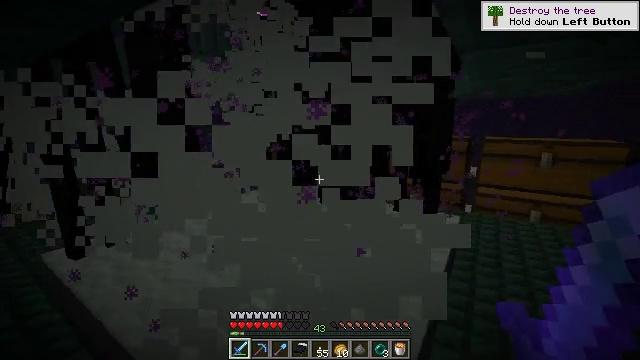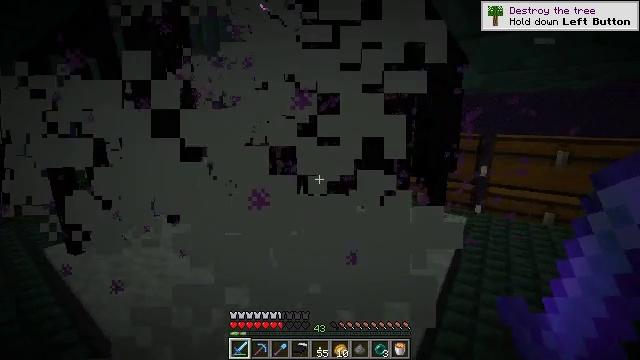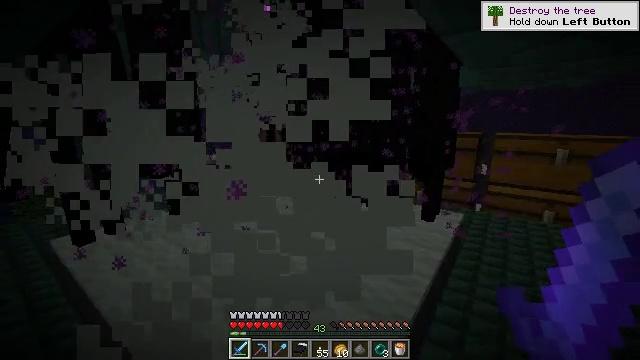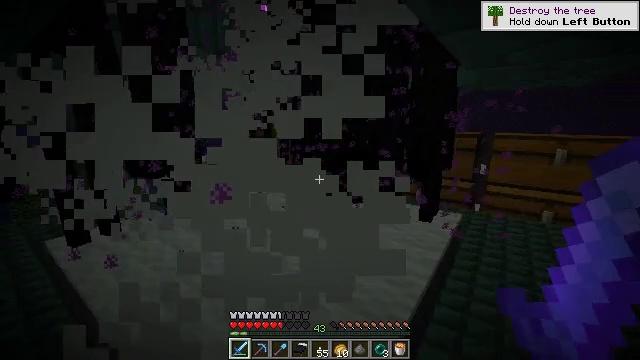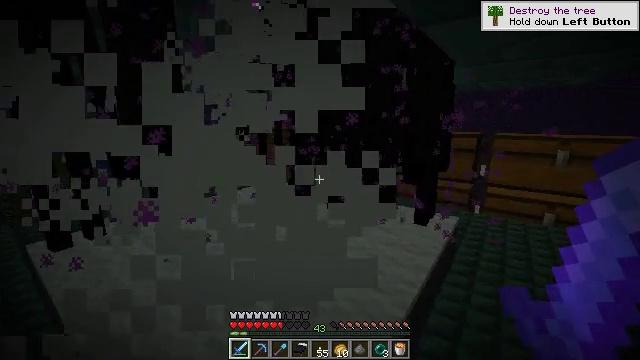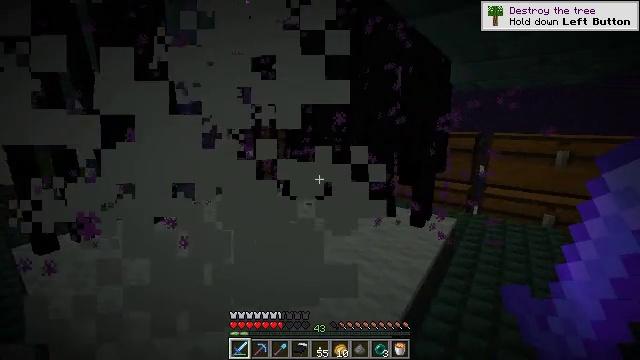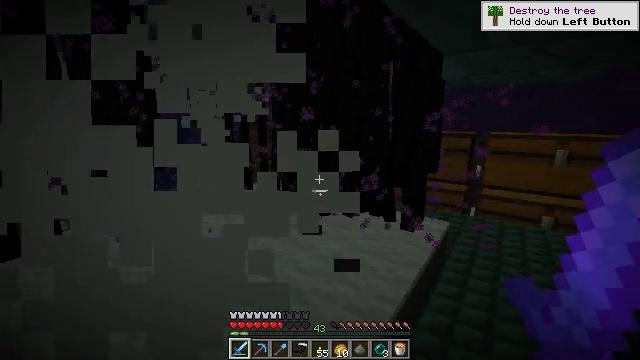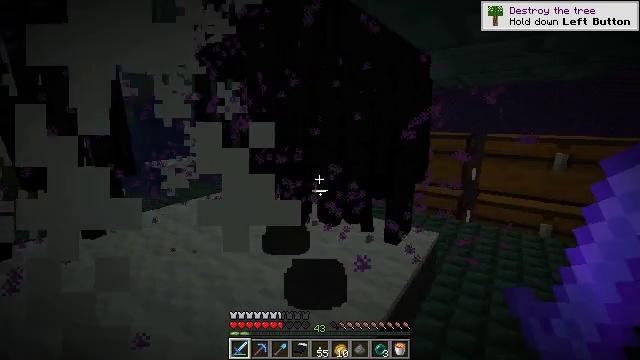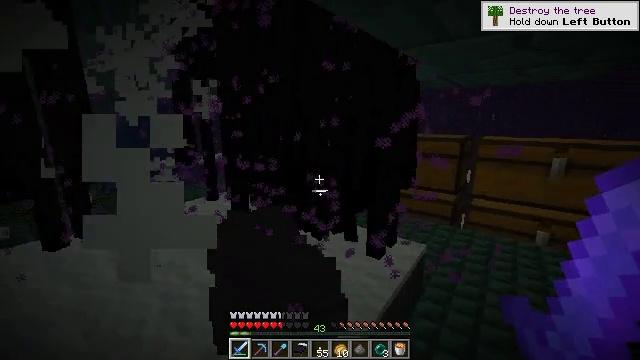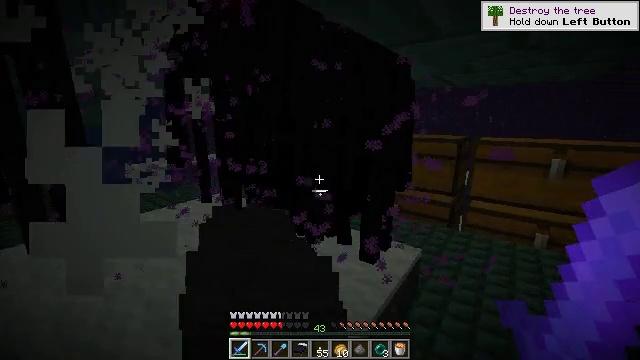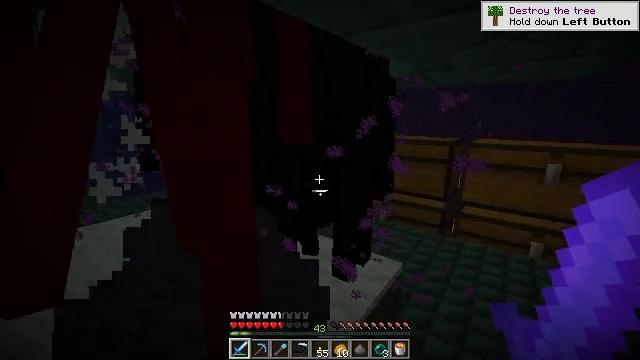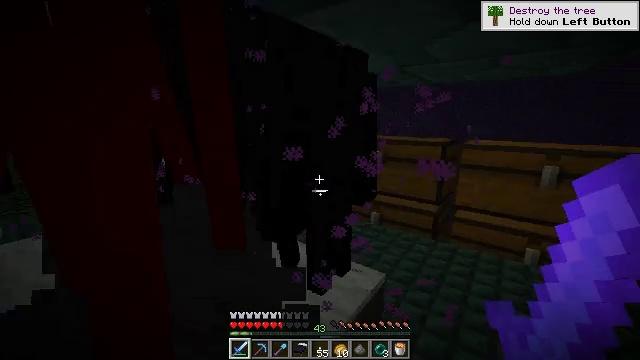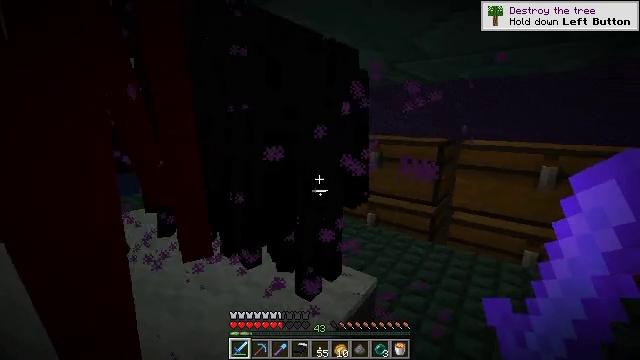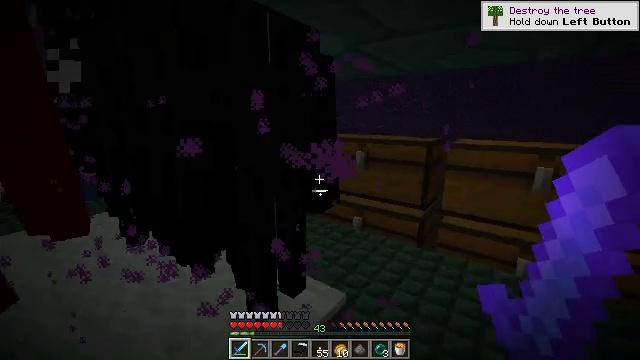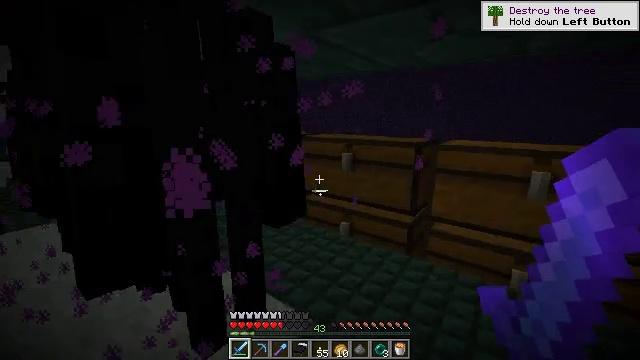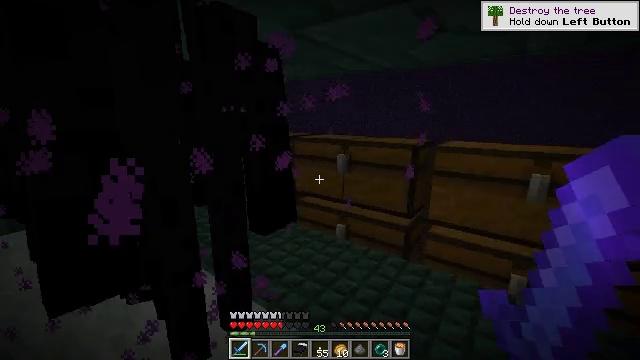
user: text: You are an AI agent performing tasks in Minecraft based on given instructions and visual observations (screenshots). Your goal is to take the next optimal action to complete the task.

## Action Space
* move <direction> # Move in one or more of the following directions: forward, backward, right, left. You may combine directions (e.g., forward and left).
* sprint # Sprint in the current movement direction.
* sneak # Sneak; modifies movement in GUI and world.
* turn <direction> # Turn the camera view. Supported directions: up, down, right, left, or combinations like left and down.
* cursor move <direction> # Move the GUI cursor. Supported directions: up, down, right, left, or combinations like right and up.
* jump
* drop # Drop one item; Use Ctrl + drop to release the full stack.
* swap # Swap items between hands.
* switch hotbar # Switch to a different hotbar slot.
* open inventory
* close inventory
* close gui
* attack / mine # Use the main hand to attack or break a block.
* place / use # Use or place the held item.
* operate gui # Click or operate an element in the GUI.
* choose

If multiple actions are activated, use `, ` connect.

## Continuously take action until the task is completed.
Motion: motion action
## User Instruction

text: Kill mobs.
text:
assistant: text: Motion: move forward and move right, turn left
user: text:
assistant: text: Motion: move forward and move right
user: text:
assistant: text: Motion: move forward and move right
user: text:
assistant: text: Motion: move forward and move right
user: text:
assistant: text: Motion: move forward and move right
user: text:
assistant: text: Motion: move forward and move right
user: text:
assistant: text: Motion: move forward and move right
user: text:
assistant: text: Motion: move forward and move right
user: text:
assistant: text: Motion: move forward and move right
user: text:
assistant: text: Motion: move forward and move right
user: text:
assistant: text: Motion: move forward and move right
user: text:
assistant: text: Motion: move forward and move right
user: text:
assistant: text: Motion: move forward and move right
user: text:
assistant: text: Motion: move forward and move right
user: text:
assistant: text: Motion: move forward and move right
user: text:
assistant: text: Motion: move forward and move right
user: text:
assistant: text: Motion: move forward and move right
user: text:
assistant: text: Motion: move forward and move right, turn left
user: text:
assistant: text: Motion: move forward and move right, turn left
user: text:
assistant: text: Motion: move forward and move right, turn left
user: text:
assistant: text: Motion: move forward and move right, turn left
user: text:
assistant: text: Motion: move forward and move right, turn left
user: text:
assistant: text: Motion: move forward and move right, turn left and up
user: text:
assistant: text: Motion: move forward and move right, turn left
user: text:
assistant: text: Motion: move forward and move right, turn left
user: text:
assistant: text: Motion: move forward and move right, turn left
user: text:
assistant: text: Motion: move forward and move right, turn left
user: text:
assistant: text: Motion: move forward and move right, turn left
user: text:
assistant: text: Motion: turn left
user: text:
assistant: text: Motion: turn left